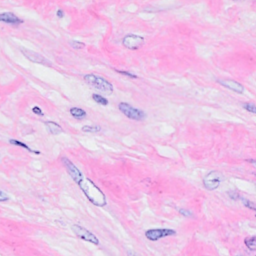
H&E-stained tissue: Breast